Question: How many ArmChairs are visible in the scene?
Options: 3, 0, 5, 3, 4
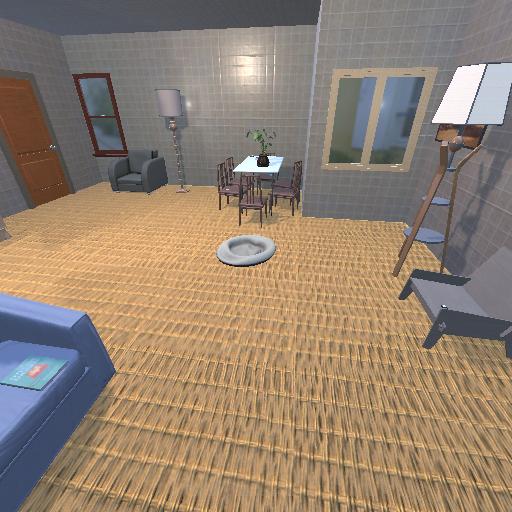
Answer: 3